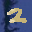
Label: 2